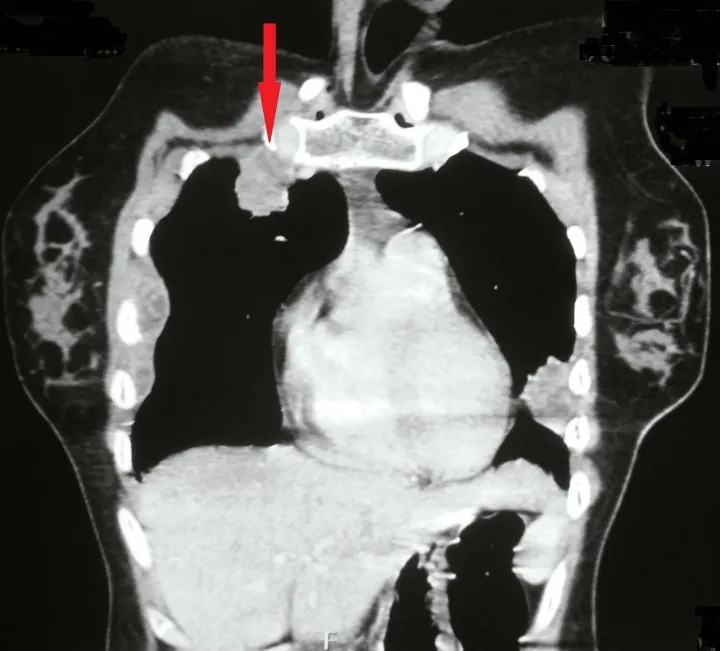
MDCT of the chest showing collection with moderately thick enhancing walls in the right pectoralis muscle. MDCT - multidetector computed tomography.
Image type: radiology (ct)